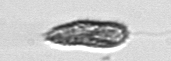
Label: Pseudochattonella_farcimen